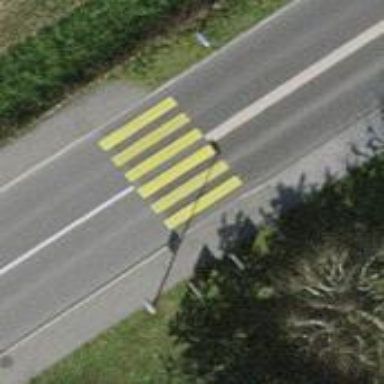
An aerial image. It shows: Marked zebra crossing on the road.